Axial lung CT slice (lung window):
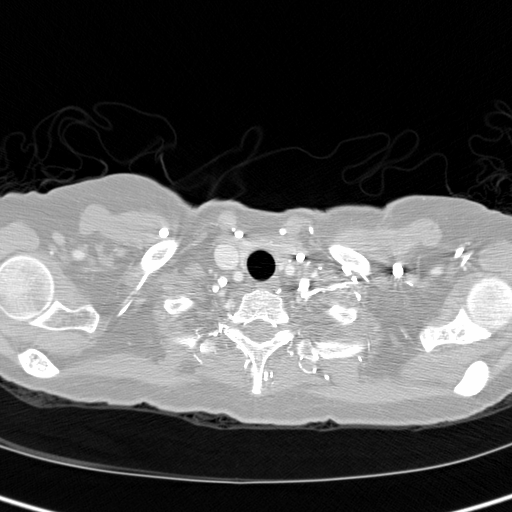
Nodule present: no